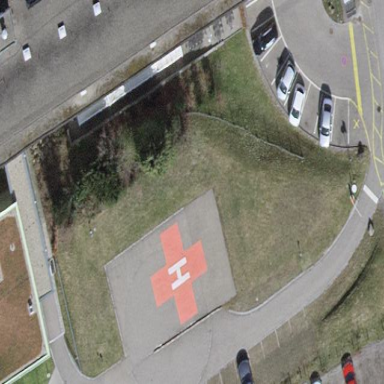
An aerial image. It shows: Image of helipad at airport.